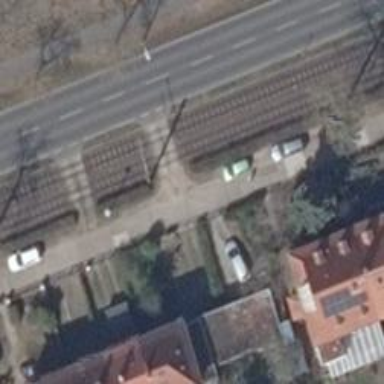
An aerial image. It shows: Tram crossing on the railway.